Question: I am creating a custom module in vtiger, this is the 'Vehicles.php' file in the 'Modules/Vehicles':
'''
<?php
include_once 'modules/Vtiger/CRMEntity.php';
class Vehicles extends Vtiger_CRMEntity {
var $table_name = 'vtiger_vehicles';
var $table_index= 'vehiclesid';
var $customFieldTable = Array('vtiger_vehiclescf', 'vehiclesid');
var $tab_name = Array('vtiger_crmentity', 'vtiger_vehicles', 'vtiger_vehiclescf');
var $tab_name_index = Array(
'vtiger_crmentity' => 'crmid',
'vtiger_vehicles' => 'vehiclesid',
'vtiger_vehiclescf'=>'vehiclesid');
var $list_fields = Array (
/* Format: Field Label => Array(tablename, columnname) */
// tablename should not have prefix 'vtiger_'
'Reg No' => Array('vehicles', 'reg_no'),
'Assigned To' => Array('crmentity','smownerid')
);
var $list_fields_name = Array (
/* Format: Field Label => fieldname */
'Reg No' => 'reg_no',
'Assigned To' => 'assigned_user_id',
);
// Make the field link to detail view
var $list_link_field = 'reg_no';
// For Popup listview and UI type support
var $search_fields = Array(
/* Format: Field Label => Array(tablename, columnname) */
// tablename should not have prefix 'vtiger_'
'Reg No' => Array('vehicles', 'reg_no'),
'Assigned To' => Array('vtiger_crmentity','assigned_user_id'),
);
var $search_fields_name = Array (
/* Format: Field Label => fieldname */
'Reg No' => 'reg_no',
'Assigned To' => 'assigned_user_id',
);
// For Popup window record selection
var $popup_fields = Array ('reg_no');
// For Alphabetical search
var $def_basicsearch_col = 'reg_no';
// Column value to use on detail view record text display
var $def_detailview_recname = 'reg_no';
// Used when enabling/disabling the mandatory fields for the module.
// Refers to vtiger_field.fieldname values.
var $mandatory_fields = Array('reg_no','assigned_user_id');
var $default_order_by = 'reg_no';
var $default_sort_order='ASC';
/**
* Invoked when special actions are performed on the module.
* @param String Module name
* @param String Event Type
*/
function vtlib_handler($moduleName, $eventType) {
global $adb;
if($eventType == 'module.postinstall') {
// TODO Handle actions after this module is installed.
} else if($eventType == 'module.disabled') {
// TODO Handle actions before this module is being uninstalled.
} else if($eventType == 'module.preuninstall') {
// TODO Handle actions when this module is about to be deleted.
} else if($eventType == 'module.preupdate') {
// TODO Handle actions before this module is updated.
} else if($eventType == 'module.postupdate') {
// TODO Handle actions after this module is updated.
}
}
}
'''
The file for creating the module is:
'''
<?php
include_once('vtlib/Vtiger/Module.php');
/**
*Init instance
*/
$Vtiger_Utils_Log = true;
$MODULENAME = 'Vehicles';
$moduleInstance = Vtiger_Module::getInstance($MODULENAME);
if ($moduleInstance || file_exists('modules/'.$MODULENAME)) {
$moduleInstance->delete();
} else {
$moduleInstance = new Vtiger_Module();
$moduleInstance->name = $MODULENAME;
$moduleInstance->parent= 'Inventory';
$moduleInstance->save();
// Schema Setup
$moduleInstance->initTables();
//Bring on the blocks
$block = new Vtiger_Block();
$block->label = 'LBL_'. strtoupper($moduleInstance->name) . '_INFORMATION';
$table = "vtiger_".strtolower($moduleInstance->name);
$moduleInstance->addBlock($block);
$blockcf = new Vtiger_Block();
$blockcf->label = 'LBL_CUSTOM_INFORMATION';
$moduleInstance->addBlock($blockcf);
$field1 = new Vtiger_Field();
$field1->name = 'reg_no';
$field1->label= 'Registration Number';
$field1->uitype= 2;
$field1->table = $table;
$field1->column = $field1->name;
$field1->columntype = 'VARCHAR(255)';
$field1->typeofdata = 'V~M';
$block->addField($field1);
$moduleInstance->setEntityIdentifier($field1);
$field2 = new Vtiger_Field();
$field2->name = 'chas_no';
$field2->label= 'Chassis Number';
$field2->uitype= 2;
$field2->column = $field1->name;
$field2->columntype = 'VARCHAR(255)';
$field2->typeofdata = 'V~O';
$field2->table = $table;
$block->addField($field2);
$field3 = new Vtiger_Field();
$field3->name= 'cust_name';
$field3->label = 'Customer';
$field3->uitype = 10;
$field3->column = $field3->name;
$field3->columntype ='VARCHAR(255)';
$field3->typeofdata ='V~M';
$field3->table = $table;
$block->addField($field3);
$field3->setRelatedModules(Array('Contacts'));
// Recommended common fields every Entity module should have (linked to core table)
$mfield1 = new Vtiger_Field();
$mfield1->name = 'assigned_user_id';
$mfield1->label = 'Assigned To';
$mfield1->table = 'vtiger_crmentity';
$mfield1->column = 'smownerid';
$mfield1->uitype = 53;
$mfield1->typeofdata = 'V~M';
$block->addField($mfield1);
$mfield2 = new Vtiger_Field();
$mfield2->name = 'CreatedTime';
$mfield2->label= 'Created Time';
$mfield2->table = 'vtiger_crmentity';
$mfield2->column = 'createdtime';
$mfield2->uitype = 70;
$mfield2->typeofdata = 'T~O';
$mfield2->displaytype= 2;
$block->addField($mfield2);
$mfield3 = new Vtiger_Field();
$mfield3->name = 'ModifiedTime';
$mfield3->label= 'Modified Time';
$mfield3->table = 'vtiger_crmentity';
$mfield3->column = 'modifiedtime';
$mfield3->uitype = 70;
$mfield3->typeofdata = 'T~O';
$mfield3->displaytype= 2;
$block->addField($mfield3);
// Filter Setup
$filter1 = new Vtiger_Filter();
$filter1->name = 'All';
$filter1->isdefault = true;
$moduleInstance->addFilter($filter1);
$filter1->addField($field1)->addField($field2, 1)->addField($field3, 2)->addField($mfield1, 3);
// Sharing Access Setup
$moduleInstance->setDefaultSharing();
// Webservice Setup
$moduleInstance->initWebservice();
}
'''
Everything runs well:
Creating Module Vehicles ... STARTED
Initializing module permissions ... DONE
Updating tabdata file ... DONE
Setting up sharing access options ... DONE
Added to menu Inventory ... DONE
Updating parent_tabdata file ... STARTED
Updating parent_tabdata file ... DONE
Creating Module Vehicles ... DONE
Creating Block LBL_VEHICLES_INFORMATION ... DONE
Module language entry for LBL_VEHICLES_INFORMATION ... CHECK
Creating Block LBL_CUSTOM_INFORMATION ... DONE
Module language entry for LBL_CUSTOM_INFORMATION ... CHECK
Creating Field reg_no ... DONE
Module language mapping for Registration Number ... CHECK
Setting entity identifier ... DONE
Creating Field chas_no ... DONE
Module language mapping for Chassis Number ... CHECK
Creating Field cust_name ... DONE
Module language mapping for Customer ... CHECK
Setting cust_name relation with Contacts ... DONE
Creating Field assigned_user_id ... DONE
Module language mapping for Assigned To ... CHECK
Creating Field CreatedTime ... DONE
Module language mapping for Created Time ... CHECK
Creating Field ModifiedTime ... DONE
Module language mapping for Modified Time ... CHECK
Creating Filter All ... DONE
Setting Filter All to status [0] ... DONE
Adding reg_no to All filter ... DONE
Adding chas_no to All filter ... DONE
Adding cust_name to All filter ... DONE
Adding assigned_user_id to All filter ... DONE
Recalculating sharing rules ... DONE
Initializing webservices support ...DONE
The module runs well but cannot add a record but shows this after saving:

What am I missing and how do I fix the error?
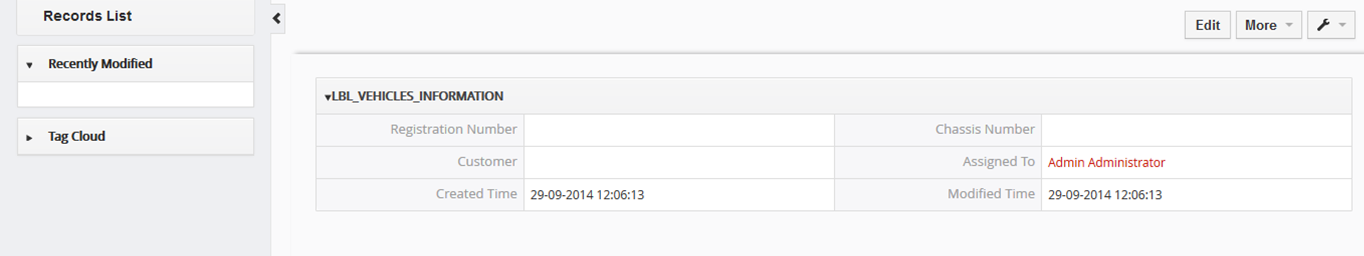
Answer: The mistake is in the line '$field2->column = $field1->name;',
It should be '$field2->column = $field2->name;'